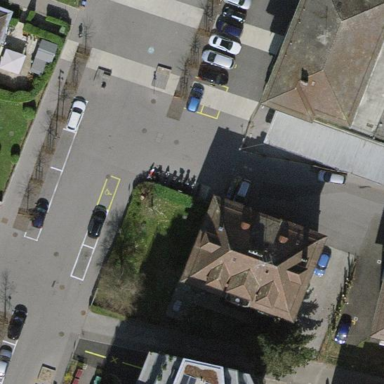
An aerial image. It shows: Apartment building with quadruple saltbox roof shape.